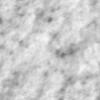
Label: no_change